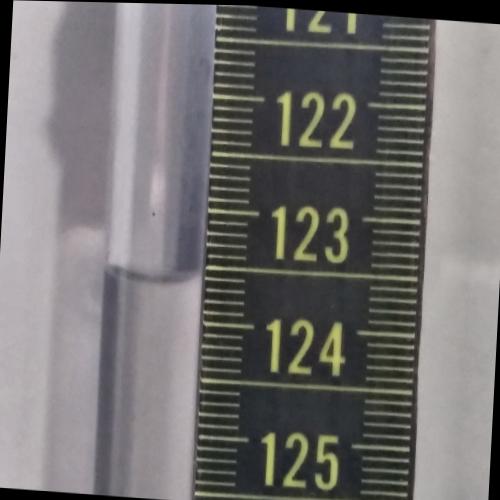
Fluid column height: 123.6 cm